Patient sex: F
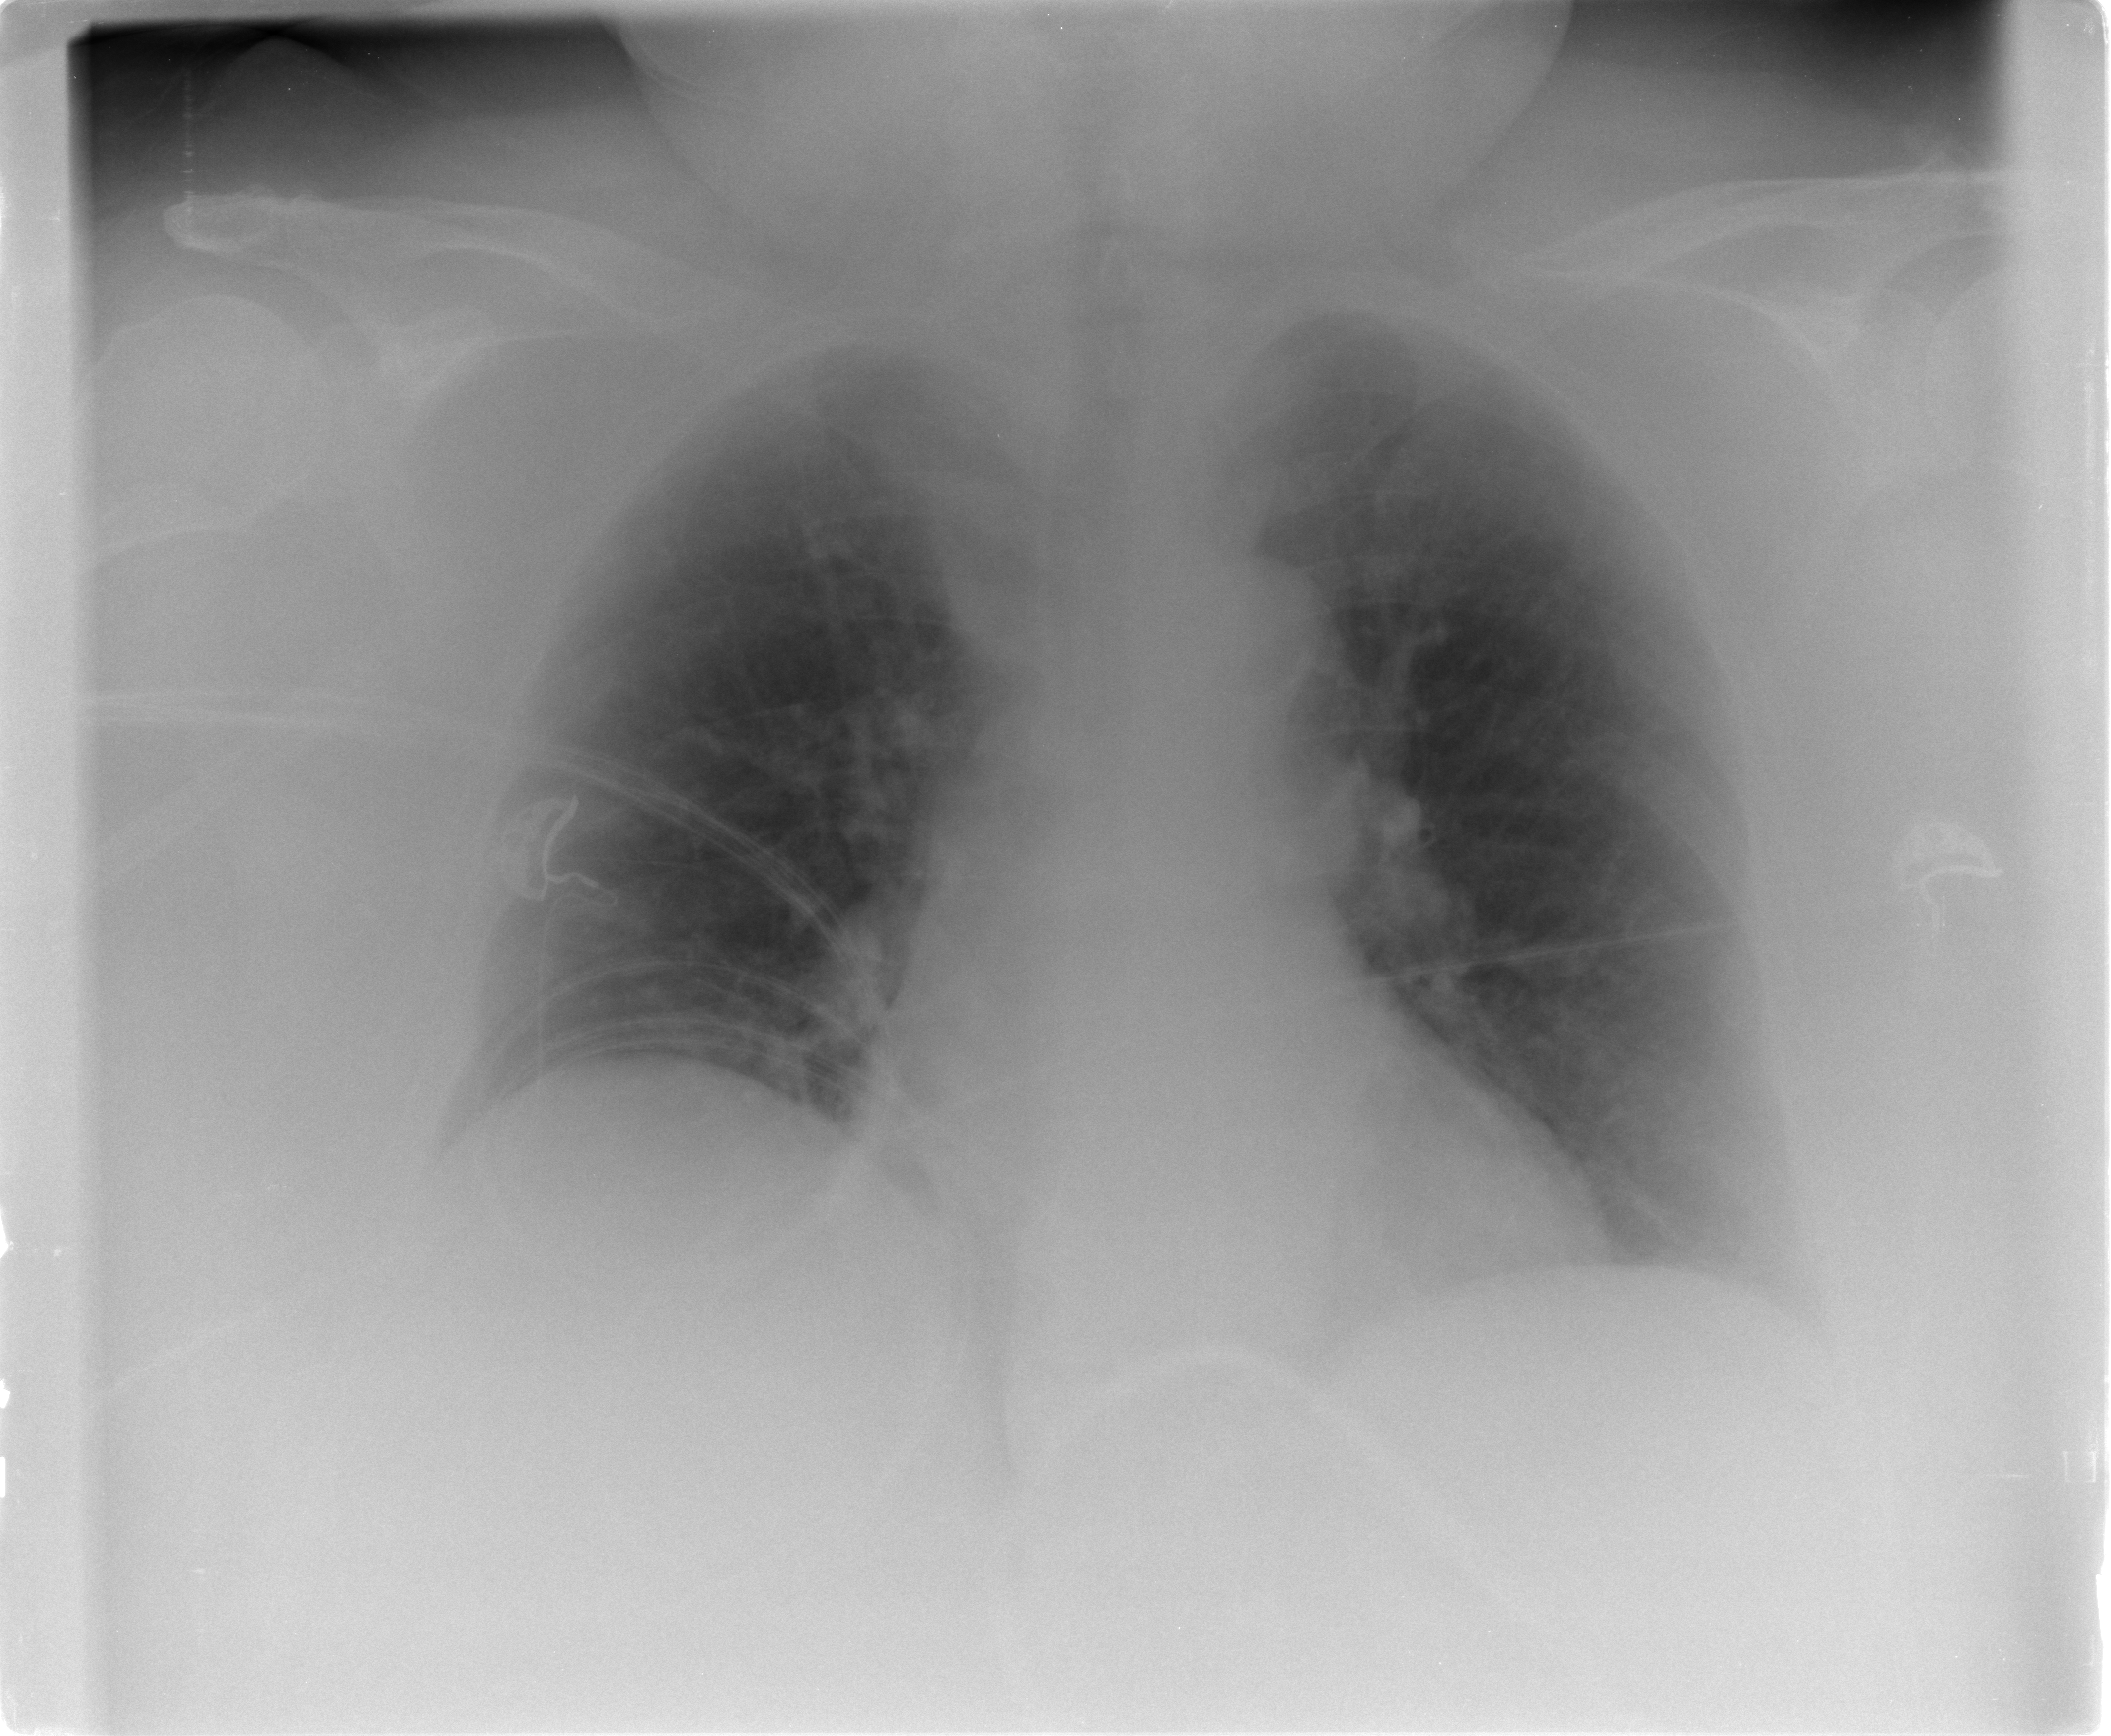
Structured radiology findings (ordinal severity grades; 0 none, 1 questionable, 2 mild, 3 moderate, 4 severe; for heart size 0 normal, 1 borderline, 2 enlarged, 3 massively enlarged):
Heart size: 0
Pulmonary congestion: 1
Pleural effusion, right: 0
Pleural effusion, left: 0
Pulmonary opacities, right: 0
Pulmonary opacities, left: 0
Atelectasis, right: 0
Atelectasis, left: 0